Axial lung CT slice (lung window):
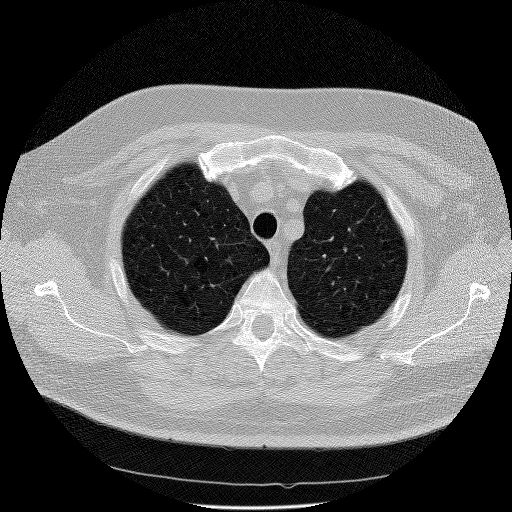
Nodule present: no